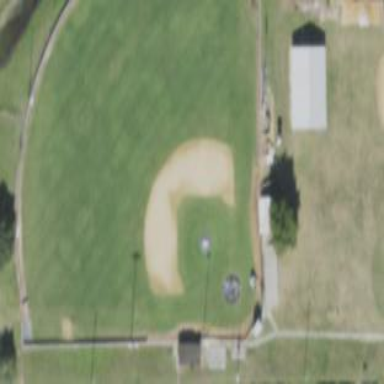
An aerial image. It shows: Baseball pitch for leisure and sports activities.